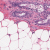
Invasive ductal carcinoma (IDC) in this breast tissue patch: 0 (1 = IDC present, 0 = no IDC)